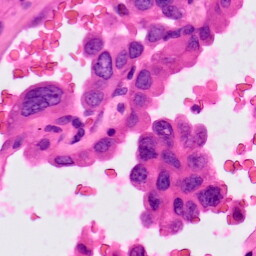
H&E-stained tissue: Lung